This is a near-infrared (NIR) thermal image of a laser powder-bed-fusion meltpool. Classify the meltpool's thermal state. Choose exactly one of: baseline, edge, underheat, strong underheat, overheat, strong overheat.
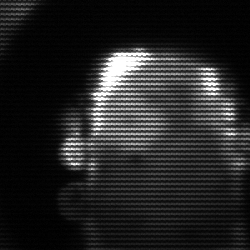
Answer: baseline